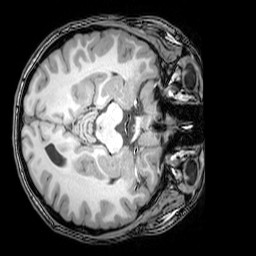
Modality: T1w
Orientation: axial
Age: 25
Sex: female
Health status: healthy
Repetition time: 0.081 s
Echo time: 0.037 s